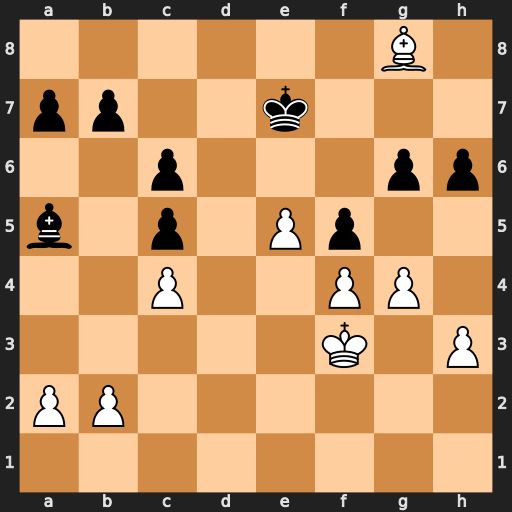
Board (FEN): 6B1/pp2k3/2p3pp/b1p1Pp2/2P2PP1/5K1P/PP6/8
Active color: w
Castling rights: -
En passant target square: -
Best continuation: Bh7 fxg4+ hxg4 Kf7 f5 gxf5 gxf5 Kg7 Bg6